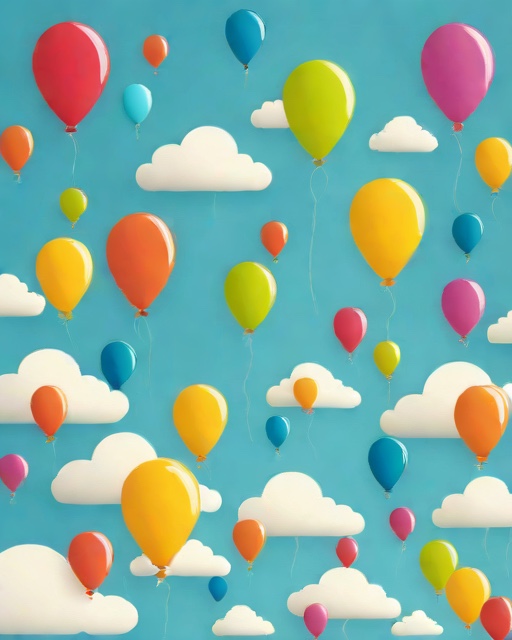
Category: Birthday